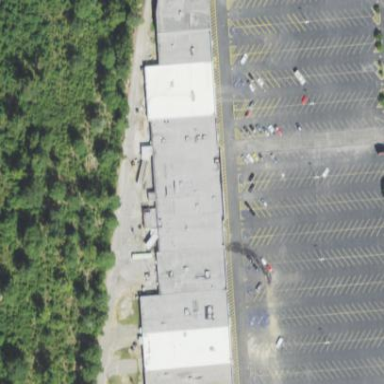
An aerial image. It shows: Retail building that is part of mall.